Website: lowes
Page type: order-returns
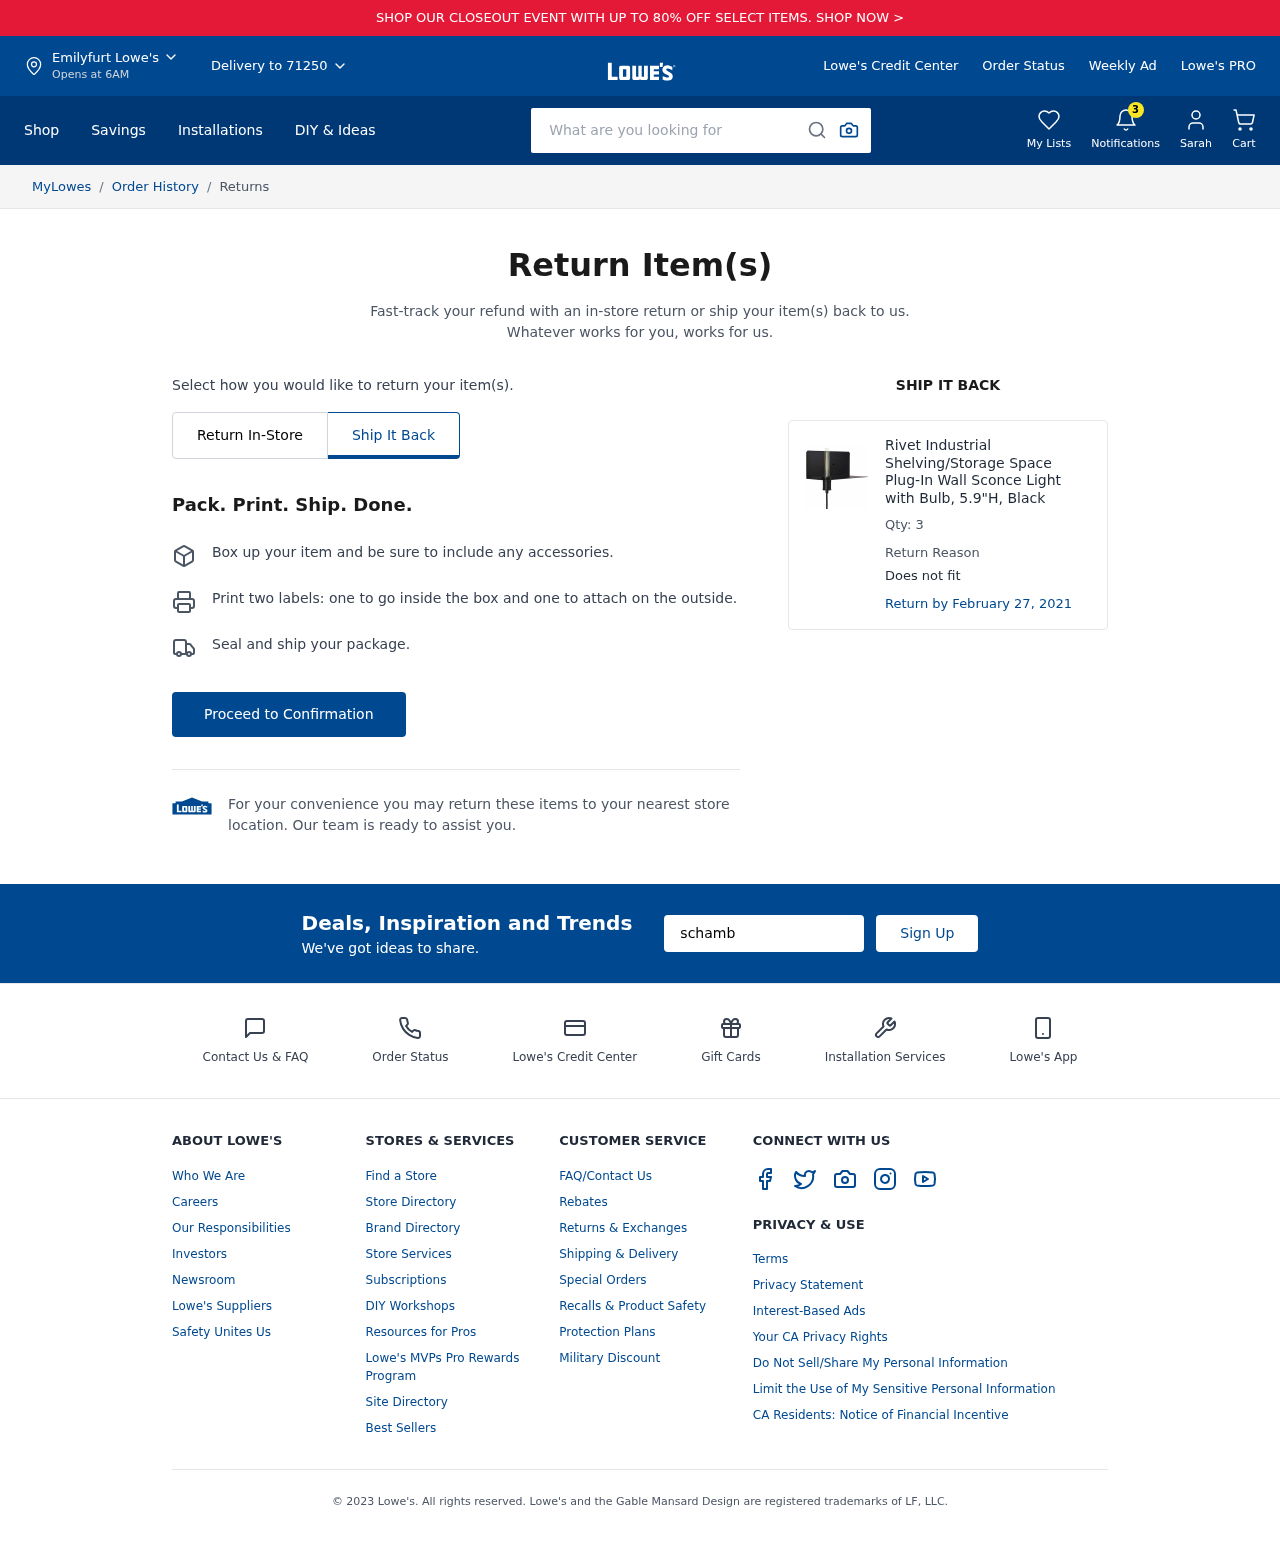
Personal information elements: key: PII_CITY
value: Emilyfurt
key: PII_EMAIL
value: schambers@hotmail.com
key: PII_FIRSTNAME
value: Sarah
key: PII_POSTCODE
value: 71250
Product elements: key: PRODUCT1_NAME
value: Rivet Industrial Shelving/Storage Space Plug-In Wall Sconce Light with Bulb, 5.9"H, Black
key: PRODUCT1_QUANTITY
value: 3
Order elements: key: ORDER_RETURN_BY_DATE
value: February 27, 2021
Search elements: key: HEADER_SEARCH
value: What are you looking for
Other elements: key: NOTIFICATION_COUNT
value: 3